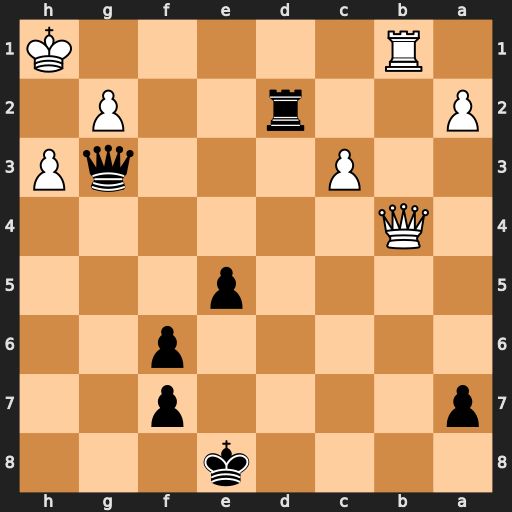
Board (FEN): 4k3/p4p2/5p2/4p3/1Q6/2P3qP/P2r2P1/1R5K
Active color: b
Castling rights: -
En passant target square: -
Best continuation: Qxg2#